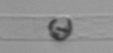
Label: Dactyliosolen_blavyanus